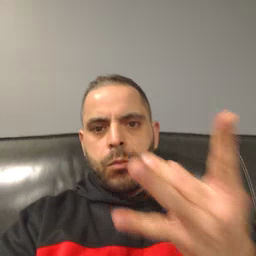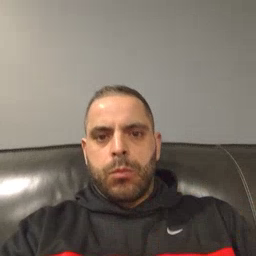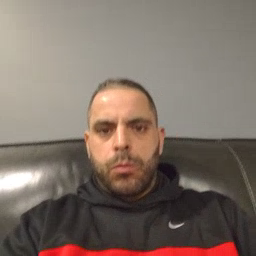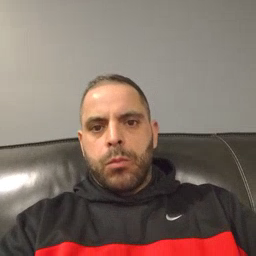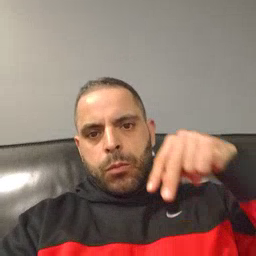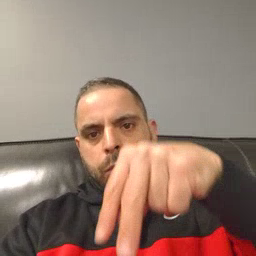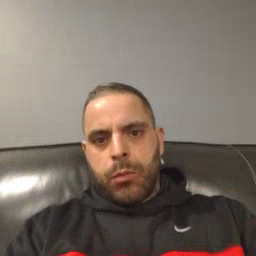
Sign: ride